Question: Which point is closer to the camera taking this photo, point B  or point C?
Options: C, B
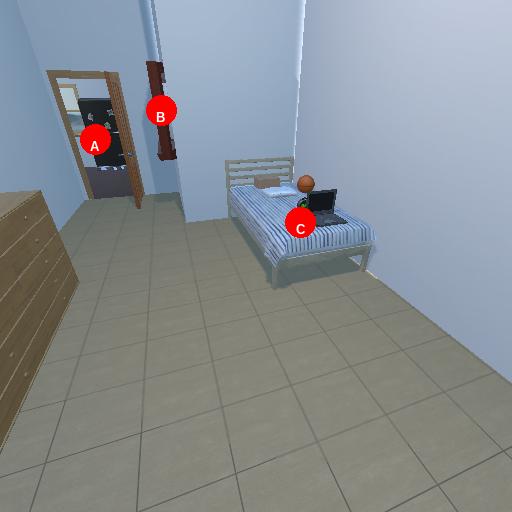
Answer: C